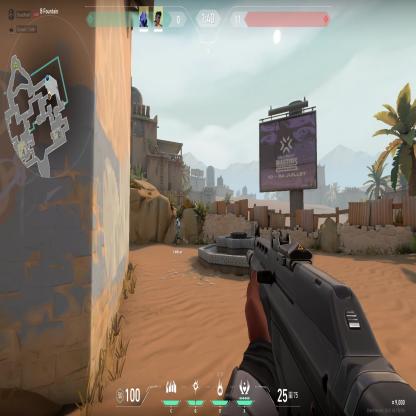
Label: teammate